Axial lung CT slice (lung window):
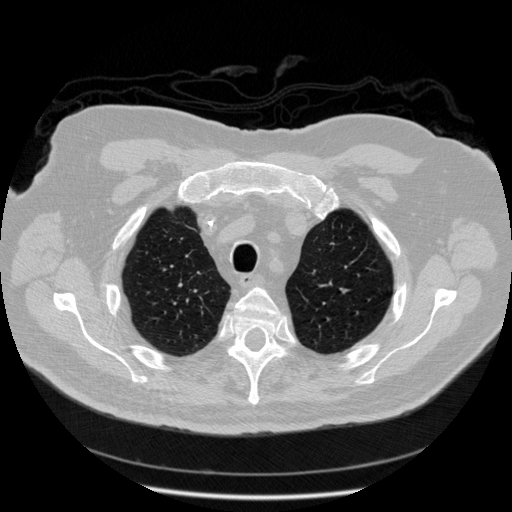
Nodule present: no